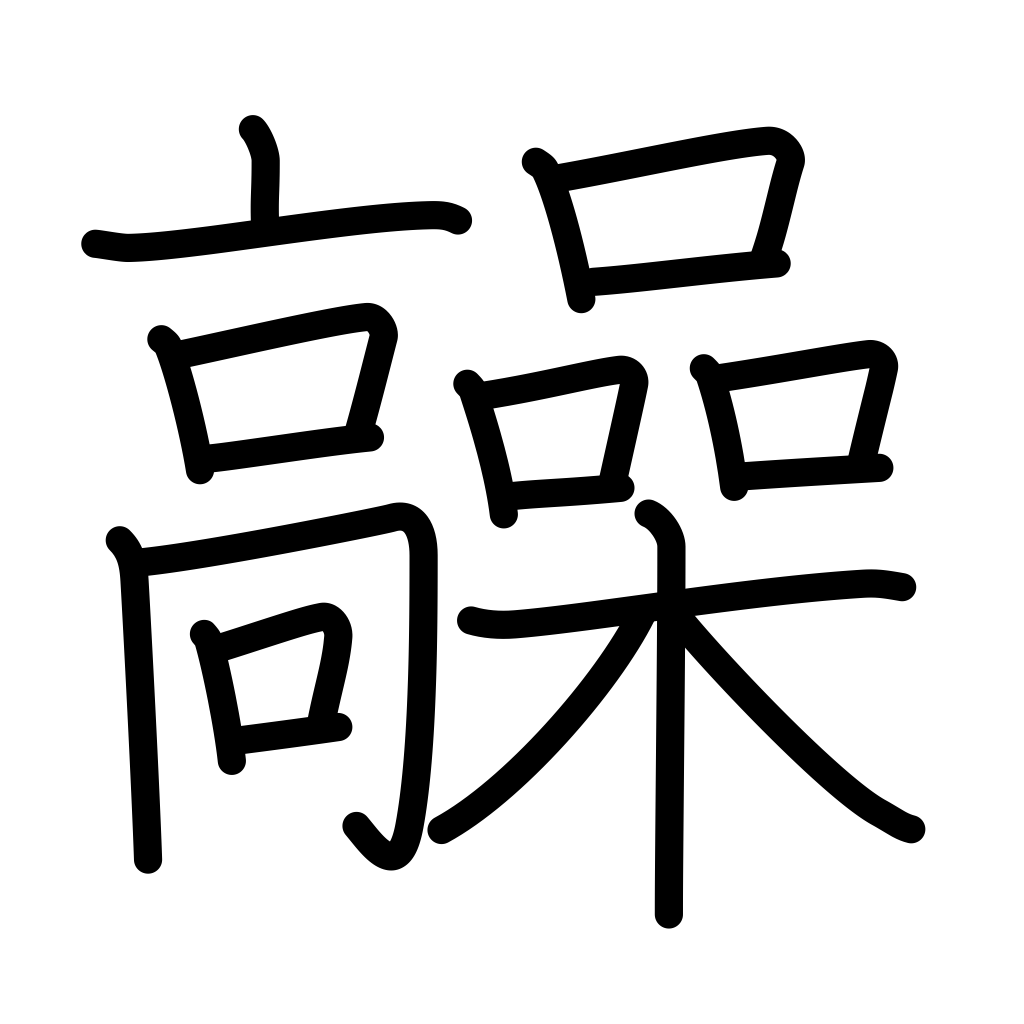
Meaning: hurry, high